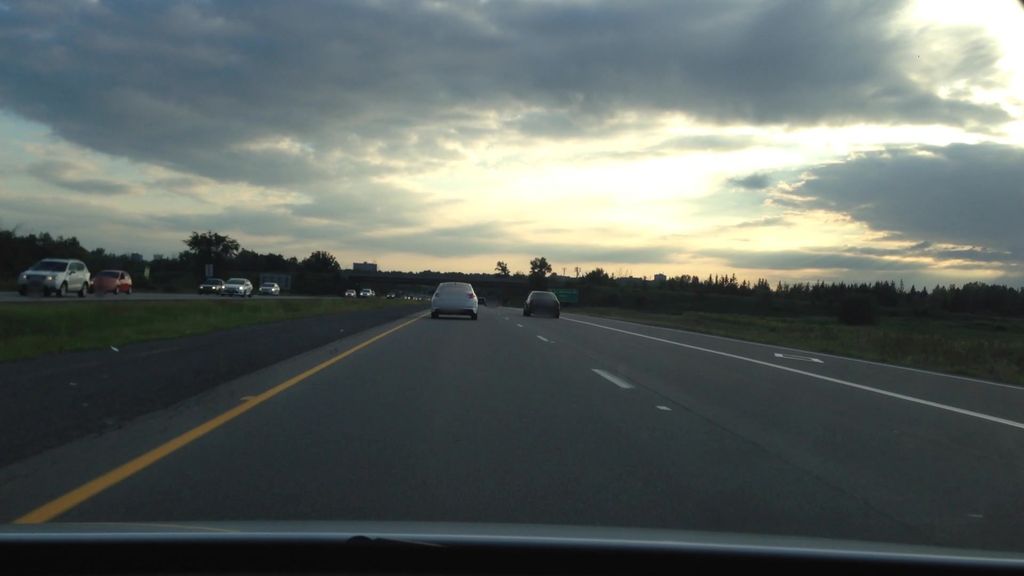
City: ottawa-gatineau